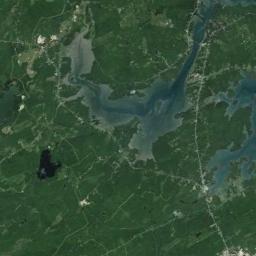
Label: wetland